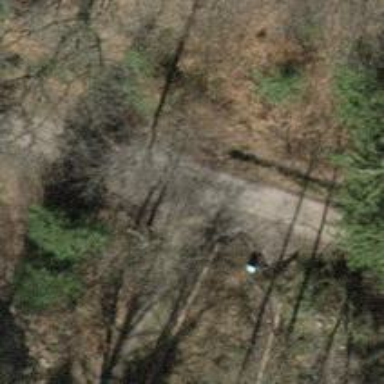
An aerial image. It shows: Unpaved path.